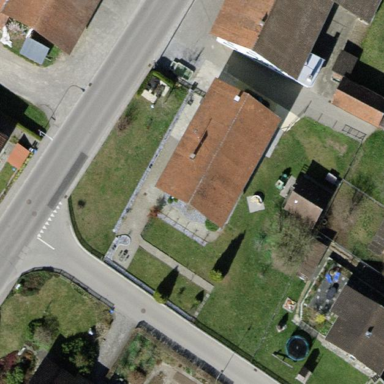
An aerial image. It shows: Detached building with gabled roof.